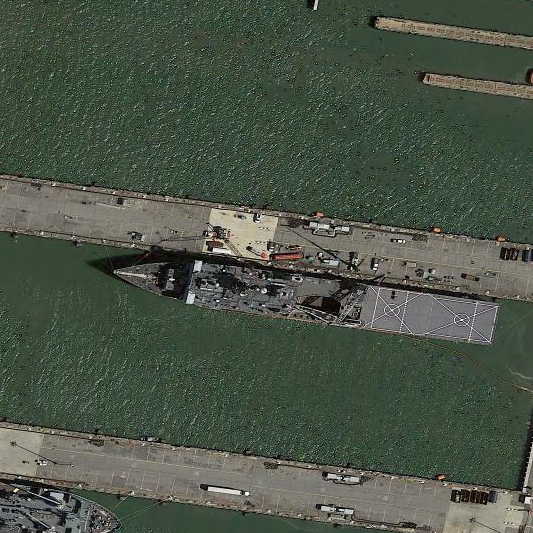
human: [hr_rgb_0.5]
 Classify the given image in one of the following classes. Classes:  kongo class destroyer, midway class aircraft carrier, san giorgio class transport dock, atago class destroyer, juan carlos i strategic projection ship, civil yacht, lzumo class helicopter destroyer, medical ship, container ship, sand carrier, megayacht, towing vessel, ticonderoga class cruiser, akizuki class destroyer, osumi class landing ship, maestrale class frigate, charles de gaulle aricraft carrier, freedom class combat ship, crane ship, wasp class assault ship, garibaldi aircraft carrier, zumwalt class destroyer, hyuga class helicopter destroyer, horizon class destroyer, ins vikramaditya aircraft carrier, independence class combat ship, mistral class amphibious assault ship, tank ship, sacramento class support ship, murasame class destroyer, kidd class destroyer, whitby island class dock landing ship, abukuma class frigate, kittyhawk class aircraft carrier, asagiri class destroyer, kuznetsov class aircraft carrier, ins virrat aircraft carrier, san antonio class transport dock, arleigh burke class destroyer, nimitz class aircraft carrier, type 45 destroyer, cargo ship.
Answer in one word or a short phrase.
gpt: Whitby Island class dock landing ship